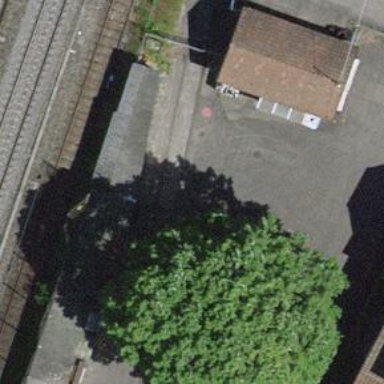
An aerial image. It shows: Railway switch.